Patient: sex M, age 65
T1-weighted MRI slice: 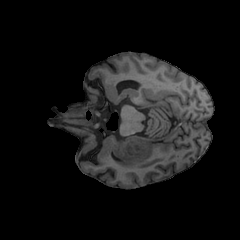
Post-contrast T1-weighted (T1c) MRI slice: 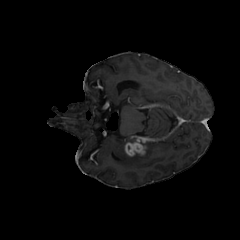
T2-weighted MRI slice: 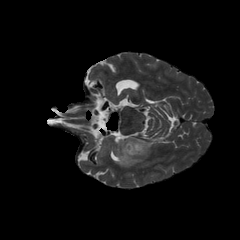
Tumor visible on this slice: yes
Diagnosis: Glioblastoma, IDH-wildtype
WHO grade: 4